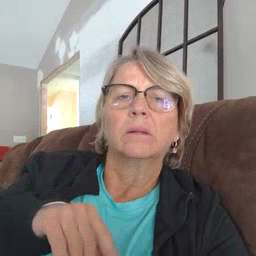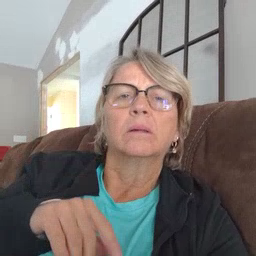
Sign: why